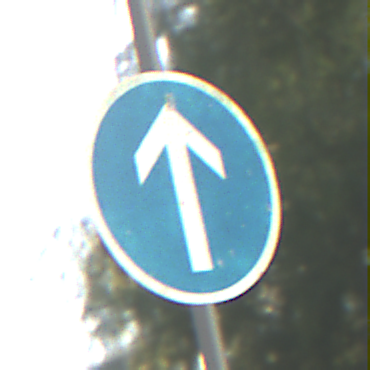
Verkehrszeichen: VorgeschriebeneFahrtrichtungGeradeaus
Umgebung: Outdoor, Suburban
Tageszeit: SunriseSunset
Wetter: Clear
Licht: Natural
Jahreszeit: NotSpecified
Kontrast: HighContrast